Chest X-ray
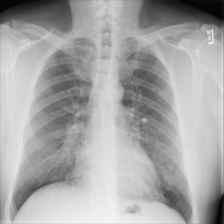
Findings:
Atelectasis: negative
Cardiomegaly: negative
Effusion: negative
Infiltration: negative
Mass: negative
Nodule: negative
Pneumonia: negative
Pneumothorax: negative
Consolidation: negative
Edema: negative
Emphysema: negative
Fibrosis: negative
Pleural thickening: negative
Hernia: negative